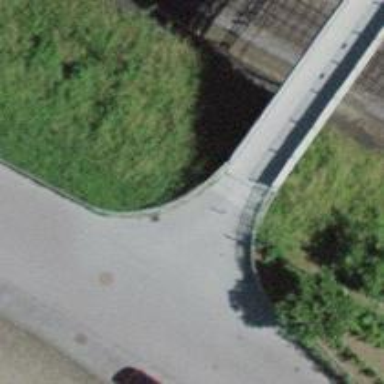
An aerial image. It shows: Bollard barrier.